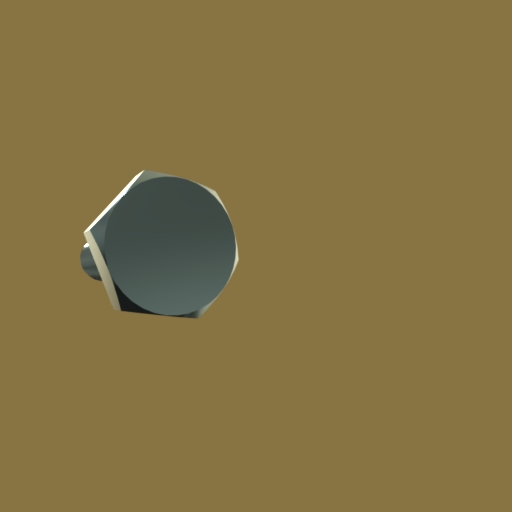
Label: bolt